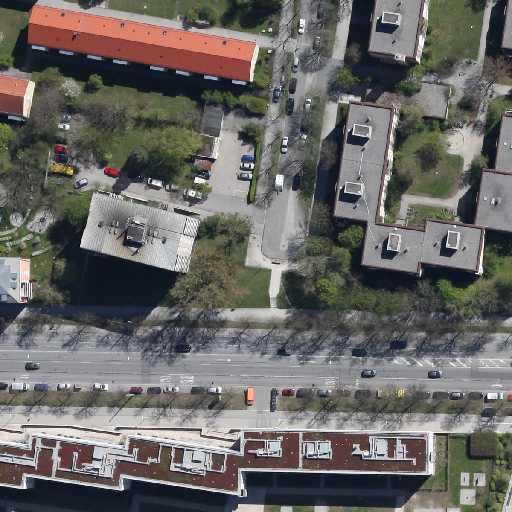
Referring expression: heavy-duty vehicle